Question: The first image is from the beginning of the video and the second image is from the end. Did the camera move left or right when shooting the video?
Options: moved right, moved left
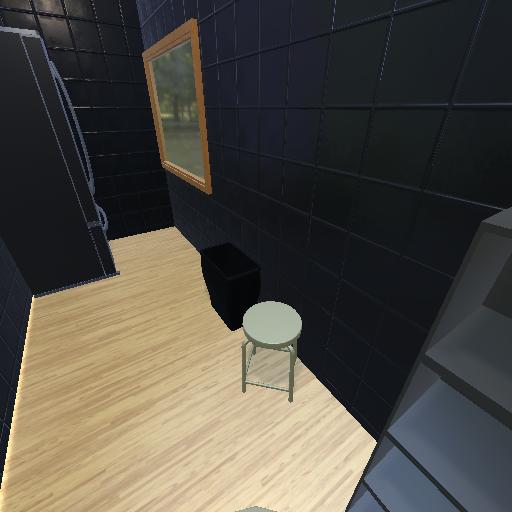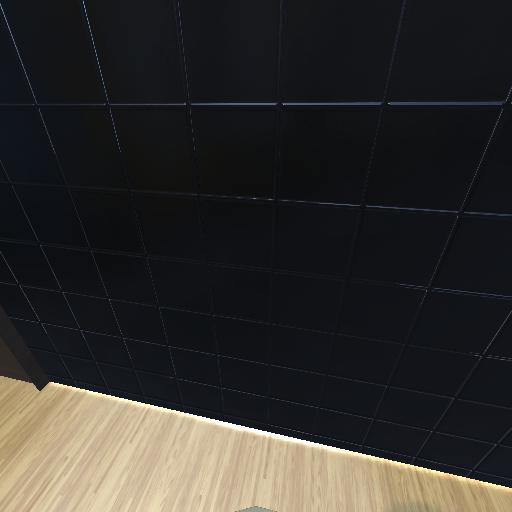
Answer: moved right